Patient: sex F, age 40
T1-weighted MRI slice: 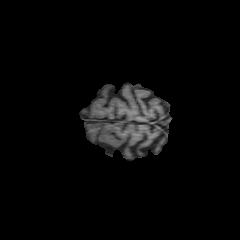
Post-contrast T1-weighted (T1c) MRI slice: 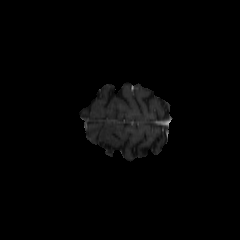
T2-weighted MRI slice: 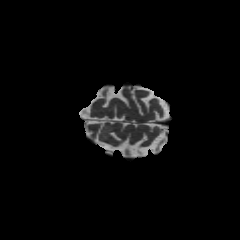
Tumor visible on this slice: yes
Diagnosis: Astrocytoma, IDH-mutant
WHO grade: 2